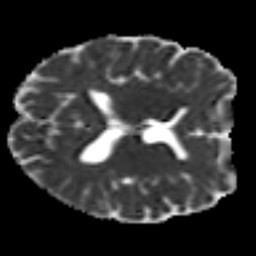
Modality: MD
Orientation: axial
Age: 34
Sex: male
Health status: ill
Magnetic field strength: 3 T
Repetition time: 8.4 s
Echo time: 0.0926 s